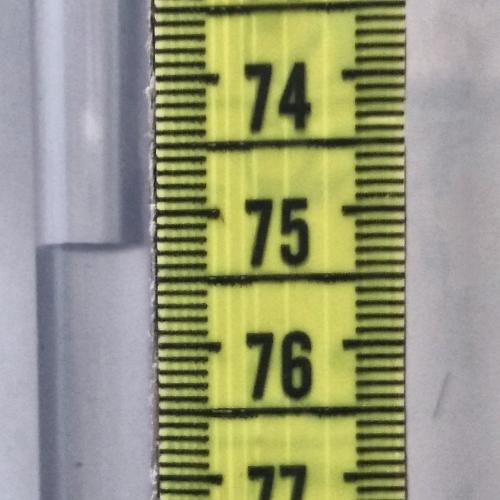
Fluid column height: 75.2 cm